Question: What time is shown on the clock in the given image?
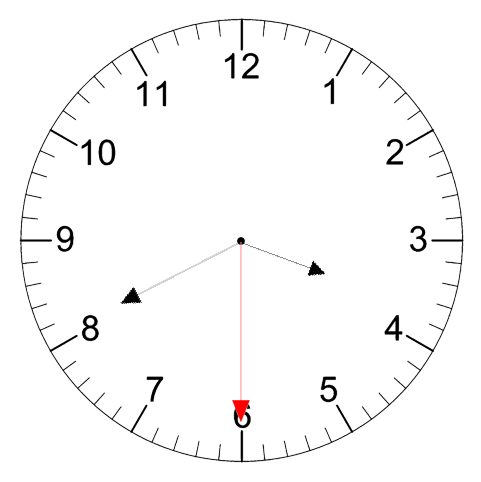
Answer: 03:40:30